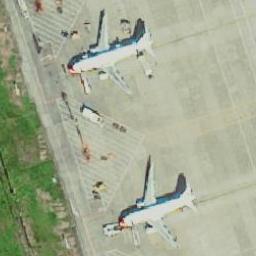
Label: airplane